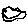
Label: cloud